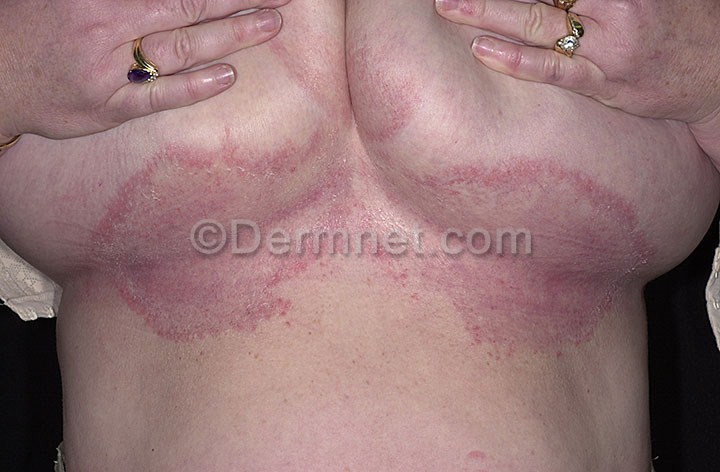
Disease: Tinea Ringworm Candidiasis and other Fungal Infections